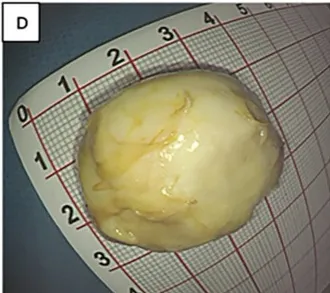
(D) Specimen was removed through the mouth 2 days later.
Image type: medical_photograph (other_medical_photograph)